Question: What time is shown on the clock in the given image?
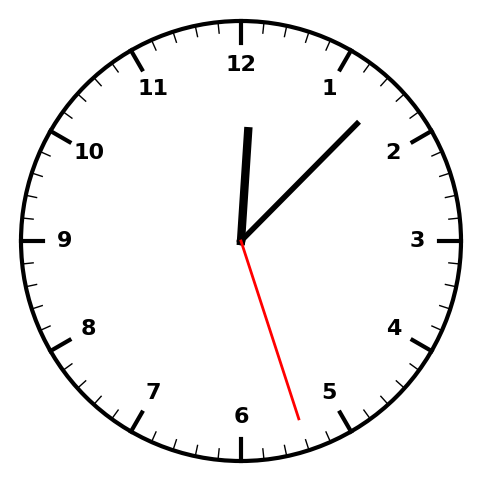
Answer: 12:07:27